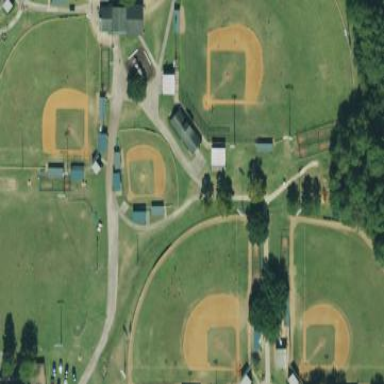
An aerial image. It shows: Baseball pitch for leisure land activities.